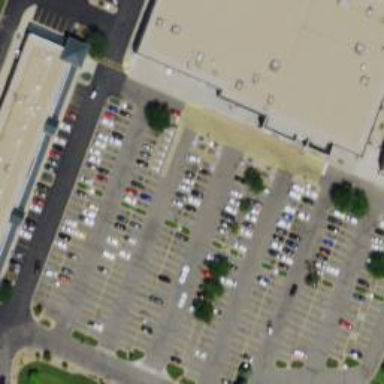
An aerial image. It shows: Parking space.